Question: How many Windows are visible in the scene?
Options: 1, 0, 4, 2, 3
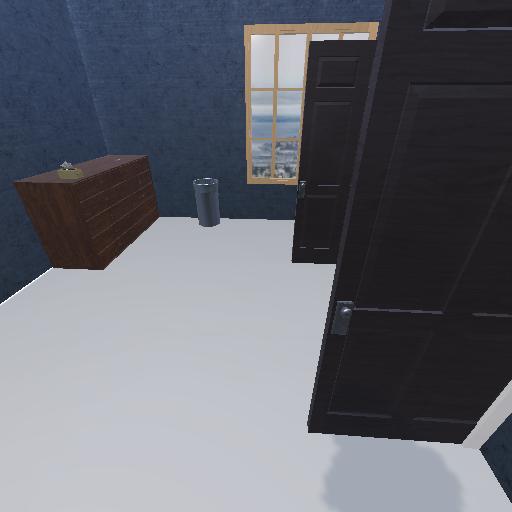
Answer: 1